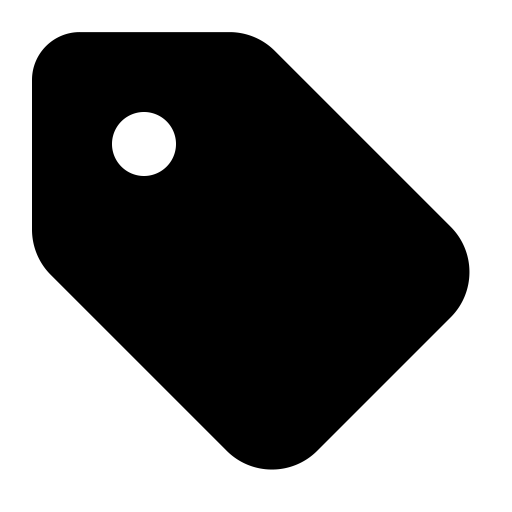
Tags: icon, FontAwesome, fa-icon, solid, tag